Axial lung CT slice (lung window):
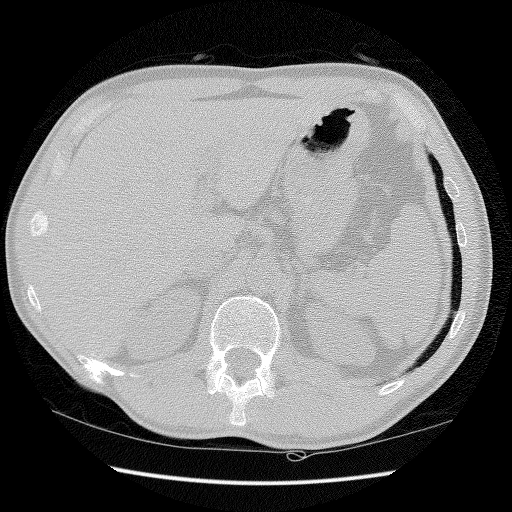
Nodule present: no